Field crop: maize
Growth stage: 2
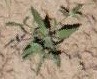
Species: atriplex